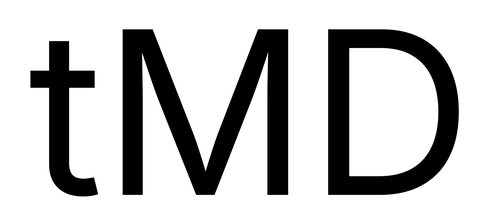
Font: Inter_Regular